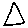
Label: triangle